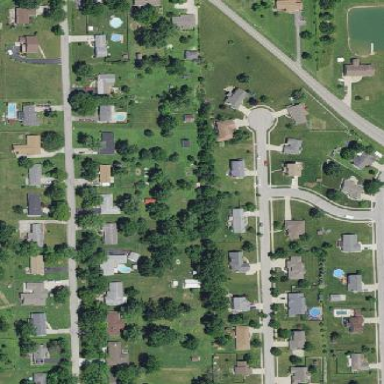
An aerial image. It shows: Located in suburban residential area.